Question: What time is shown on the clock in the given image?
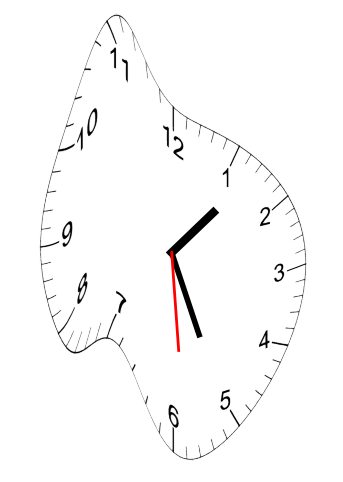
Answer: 01:25:29